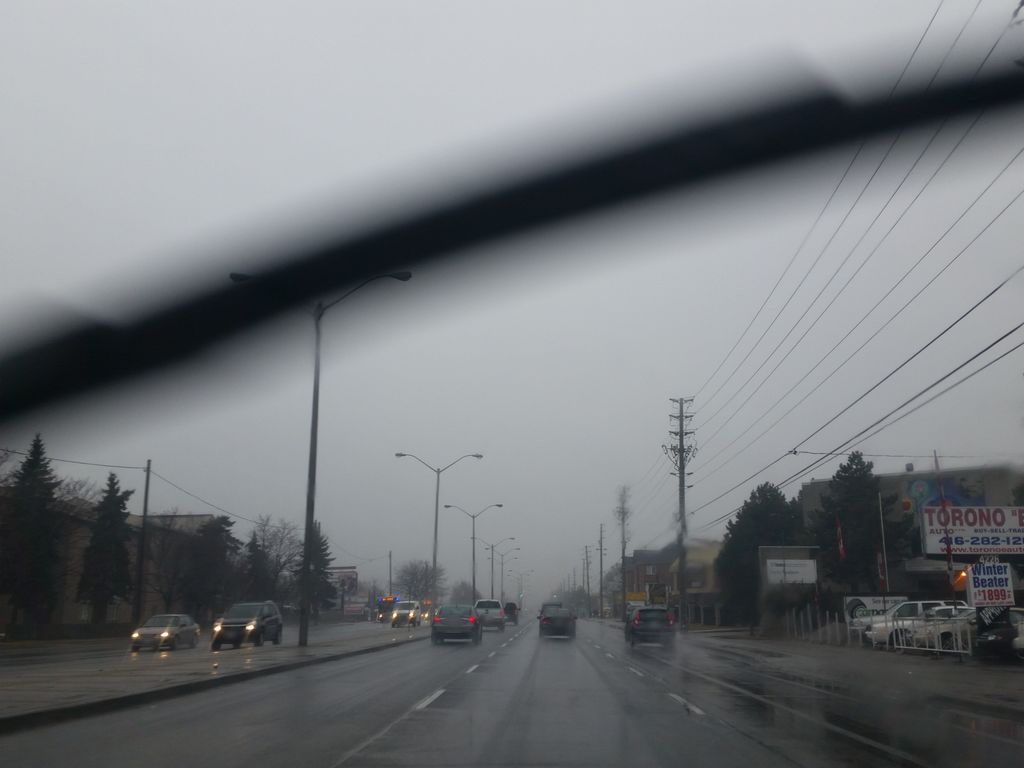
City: toronto